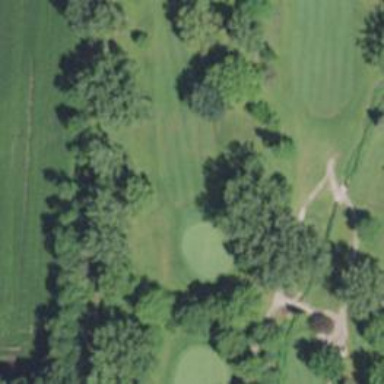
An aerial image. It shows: Golf hole.